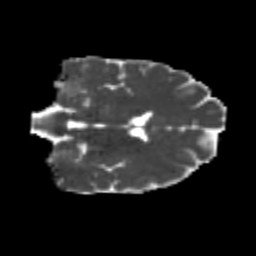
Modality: MD
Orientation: coronal
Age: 23
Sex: female
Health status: healthy
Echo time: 0.074 s